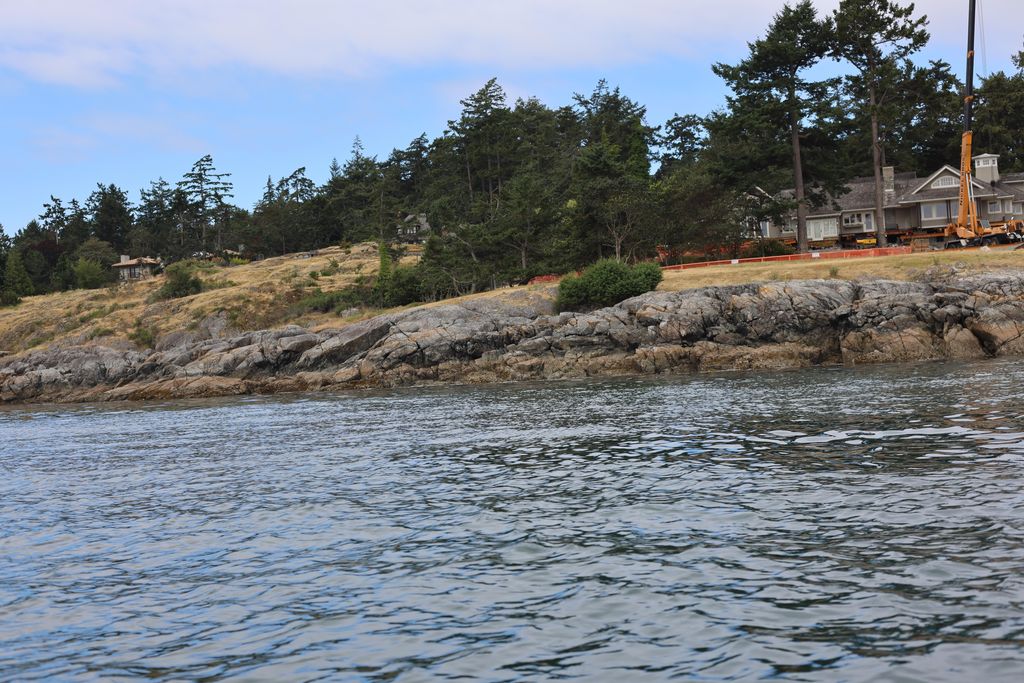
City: victoria